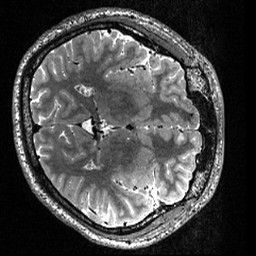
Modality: T2w
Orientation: axial
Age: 22
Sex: male
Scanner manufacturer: siemens
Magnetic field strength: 3 T
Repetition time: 3.2 s
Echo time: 0.56 s